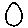
Label: circle